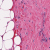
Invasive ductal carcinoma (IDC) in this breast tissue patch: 0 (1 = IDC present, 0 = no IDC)